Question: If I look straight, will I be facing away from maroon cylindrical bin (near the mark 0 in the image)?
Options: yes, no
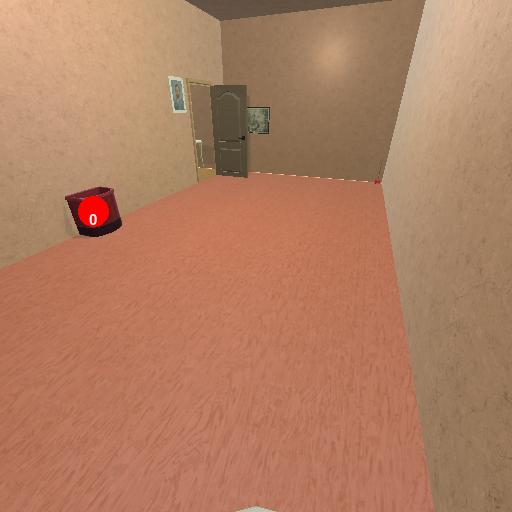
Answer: yes